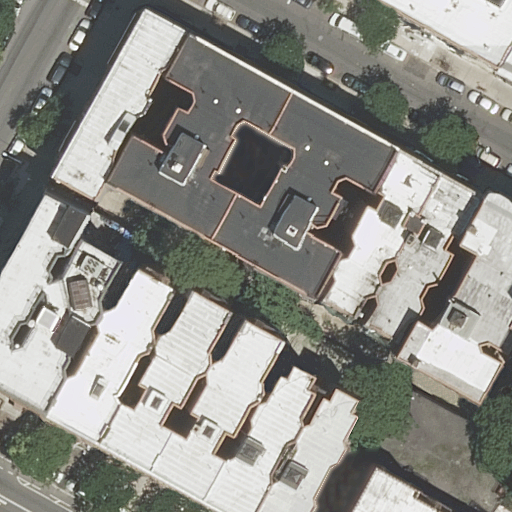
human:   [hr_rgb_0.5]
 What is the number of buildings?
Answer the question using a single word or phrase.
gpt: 16

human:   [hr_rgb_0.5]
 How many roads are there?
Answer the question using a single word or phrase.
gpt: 4

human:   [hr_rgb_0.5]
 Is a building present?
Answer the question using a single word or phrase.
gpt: yes

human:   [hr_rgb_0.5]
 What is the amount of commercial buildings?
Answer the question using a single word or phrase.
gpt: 0

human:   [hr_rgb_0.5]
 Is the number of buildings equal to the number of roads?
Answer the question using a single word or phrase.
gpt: no

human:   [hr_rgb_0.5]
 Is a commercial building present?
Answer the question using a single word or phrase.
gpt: no

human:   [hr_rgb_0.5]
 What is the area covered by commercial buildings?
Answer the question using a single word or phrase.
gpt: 0m2

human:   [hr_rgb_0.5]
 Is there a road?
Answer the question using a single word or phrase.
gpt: yes

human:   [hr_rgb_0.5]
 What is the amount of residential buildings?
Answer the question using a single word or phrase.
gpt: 16

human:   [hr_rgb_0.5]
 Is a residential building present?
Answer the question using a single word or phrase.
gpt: yes

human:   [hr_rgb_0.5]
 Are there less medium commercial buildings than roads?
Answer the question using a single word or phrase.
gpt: yes

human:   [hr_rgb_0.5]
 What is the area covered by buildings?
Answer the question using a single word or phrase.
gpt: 5391m2

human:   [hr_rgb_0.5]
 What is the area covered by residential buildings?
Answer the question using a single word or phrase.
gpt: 5391m2

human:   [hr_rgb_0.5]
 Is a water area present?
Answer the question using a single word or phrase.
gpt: no

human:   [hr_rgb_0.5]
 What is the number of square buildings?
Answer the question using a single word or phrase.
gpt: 0

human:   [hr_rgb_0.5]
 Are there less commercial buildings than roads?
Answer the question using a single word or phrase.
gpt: yes

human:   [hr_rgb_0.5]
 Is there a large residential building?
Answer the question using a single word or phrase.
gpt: yes

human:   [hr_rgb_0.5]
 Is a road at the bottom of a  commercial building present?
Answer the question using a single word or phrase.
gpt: no

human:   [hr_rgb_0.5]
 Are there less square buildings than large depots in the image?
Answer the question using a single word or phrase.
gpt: no

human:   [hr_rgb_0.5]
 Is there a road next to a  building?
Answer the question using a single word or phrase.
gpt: yes

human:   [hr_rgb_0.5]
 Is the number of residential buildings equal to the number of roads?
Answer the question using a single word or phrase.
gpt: no

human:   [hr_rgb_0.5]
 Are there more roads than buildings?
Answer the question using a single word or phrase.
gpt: no

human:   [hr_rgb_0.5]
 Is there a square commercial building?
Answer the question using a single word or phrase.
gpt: no

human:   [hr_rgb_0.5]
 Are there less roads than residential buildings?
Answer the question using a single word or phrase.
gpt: yes

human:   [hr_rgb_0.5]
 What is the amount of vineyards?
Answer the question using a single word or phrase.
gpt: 0

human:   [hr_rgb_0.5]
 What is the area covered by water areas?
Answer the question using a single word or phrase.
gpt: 0m2

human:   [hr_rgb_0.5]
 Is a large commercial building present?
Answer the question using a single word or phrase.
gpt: no

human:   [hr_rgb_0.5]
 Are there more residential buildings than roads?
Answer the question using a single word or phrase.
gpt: yes

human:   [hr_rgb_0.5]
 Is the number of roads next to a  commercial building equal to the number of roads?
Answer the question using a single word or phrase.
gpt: no

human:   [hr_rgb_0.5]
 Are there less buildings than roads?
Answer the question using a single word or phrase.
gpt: no

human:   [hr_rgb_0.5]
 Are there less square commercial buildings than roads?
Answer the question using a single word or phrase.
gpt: yes

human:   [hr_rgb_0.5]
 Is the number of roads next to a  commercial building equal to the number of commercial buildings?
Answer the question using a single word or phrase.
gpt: yes

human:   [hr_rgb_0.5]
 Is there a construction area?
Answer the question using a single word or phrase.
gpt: no

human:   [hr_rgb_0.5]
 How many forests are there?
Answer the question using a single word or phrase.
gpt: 0

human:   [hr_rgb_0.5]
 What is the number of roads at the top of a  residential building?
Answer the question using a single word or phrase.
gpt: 2

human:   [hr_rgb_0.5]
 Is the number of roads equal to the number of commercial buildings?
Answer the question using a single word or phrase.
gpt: no

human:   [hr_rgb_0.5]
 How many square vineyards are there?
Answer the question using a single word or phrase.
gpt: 0

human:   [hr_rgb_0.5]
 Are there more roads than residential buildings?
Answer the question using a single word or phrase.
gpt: no

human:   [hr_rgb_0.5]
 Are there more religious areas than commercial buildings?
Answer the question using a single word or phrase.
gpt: no

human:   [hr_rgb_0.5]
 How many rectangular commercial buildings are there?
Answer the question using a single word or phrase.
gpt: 0

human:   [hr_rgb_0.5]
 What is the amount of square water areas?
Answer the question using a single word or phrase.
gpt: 0

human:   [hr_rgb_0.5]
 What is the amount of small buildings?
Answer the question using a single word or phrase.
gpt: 2

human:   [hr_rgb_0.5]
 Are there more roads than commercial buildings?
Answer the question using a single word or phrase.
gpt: yes

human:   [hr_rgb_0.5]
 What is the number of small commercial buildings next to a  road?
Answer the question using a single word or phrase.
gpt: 0

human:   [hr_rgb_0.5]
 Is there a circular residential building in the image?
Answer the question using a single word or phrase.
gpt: no

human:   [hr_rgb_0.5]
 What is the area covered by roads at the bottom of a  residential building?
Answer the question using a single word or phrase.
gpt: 0m2

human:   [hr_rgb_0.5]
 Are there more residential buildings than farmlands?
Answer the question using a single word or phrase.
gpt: yes

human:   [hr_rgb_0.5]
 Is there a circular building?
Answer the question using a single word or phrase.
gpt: no

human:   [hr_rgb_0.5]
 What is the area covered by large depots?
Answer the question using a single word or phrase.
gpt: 0m2

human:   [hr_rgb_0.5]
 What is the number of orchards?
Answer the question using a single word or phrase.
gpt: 0

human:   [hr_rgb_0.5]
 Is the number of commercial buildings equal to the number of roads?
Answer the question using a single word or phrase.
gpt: no

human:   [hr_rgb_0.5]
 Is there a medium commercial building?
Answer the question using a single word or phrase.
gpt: no

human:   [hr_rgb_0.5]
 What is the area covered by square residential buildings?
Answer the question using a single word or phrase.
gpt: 0m2

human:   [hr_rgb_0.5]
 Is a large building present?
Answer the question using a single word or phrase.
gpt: yes

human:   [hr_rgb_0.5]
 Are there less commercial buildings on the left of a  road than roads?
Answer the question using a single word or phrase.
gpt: yes

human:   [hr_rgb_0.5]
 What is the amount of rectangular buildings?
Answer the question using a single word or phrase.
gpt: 2

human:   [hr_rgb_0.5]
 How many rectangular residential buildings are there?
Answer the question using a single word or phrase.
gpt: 2

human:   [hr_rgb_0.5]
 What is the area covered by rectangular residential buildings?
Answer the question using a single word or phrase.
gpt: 79m2

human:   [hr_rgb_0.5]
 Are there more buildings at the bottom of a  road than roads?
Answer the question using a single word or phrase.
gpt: yes

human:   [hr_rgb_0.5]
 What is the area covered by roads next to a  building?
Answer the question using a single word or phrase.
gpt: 0m2

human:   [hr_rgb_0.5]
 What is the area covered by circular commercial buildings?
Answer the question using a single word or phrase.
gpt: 0m2

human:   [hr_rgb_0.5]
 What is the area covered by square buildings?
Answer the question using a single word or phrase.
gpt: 0m2

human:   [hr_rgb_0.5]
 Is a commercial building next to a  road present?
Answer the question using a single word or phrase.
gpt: no

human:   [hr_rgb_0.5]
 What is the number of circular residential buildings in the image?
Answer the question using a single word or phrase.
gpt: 0